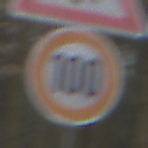
Verkehrszeichen: Geschwindigkeit100
Zusatzzeichen oben: AmphibienwanderungLinks
Umgebung: Outdoor, Nature
Tageszeit: Midday
Wetter: Overcast
Licht: Natural
Jahreszeit: NotSpecified
Kontrast: LowContrast